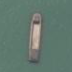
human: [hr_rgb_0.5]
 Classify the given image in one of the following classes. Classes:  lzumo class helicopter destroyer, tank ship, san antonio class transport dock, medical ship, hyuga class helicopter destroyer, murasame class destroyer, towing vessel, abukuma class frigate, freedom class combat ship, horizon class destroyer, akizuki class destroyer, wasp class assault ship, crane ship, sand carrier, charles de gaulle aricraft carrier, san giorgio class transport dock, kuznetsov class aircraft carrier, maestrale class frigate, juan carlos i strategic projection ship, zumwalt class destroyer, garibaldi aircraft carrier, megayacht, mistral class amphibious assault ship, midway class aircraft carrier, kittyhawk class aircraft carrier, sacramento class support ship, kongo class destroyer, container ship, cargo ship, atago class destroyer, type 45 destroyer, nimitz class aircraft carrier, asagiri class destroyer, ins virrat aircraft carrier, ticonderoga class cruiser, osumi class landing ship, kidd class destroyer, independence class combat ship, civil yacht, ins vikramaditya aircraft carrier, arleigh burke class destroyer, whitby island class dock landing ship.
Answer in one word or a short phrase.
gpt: Sand carrier